Question: I am trying to resize the line, by touching the red circle points. Let's say, I want to move this line above lips in the image below, How can i achieve this. The line is not moving from the position. I have just started up with this thing and can't find much relevant resources to accomplish this. Trying the best...Please guide me in the right direction. Below is my code and reference image.
Objective c code:
'''
- (void)viewDidLoad
{
[super viewDidLoad];
UIBezierPath *path = [UIBezierPath bezierPathWithArcCenter:CGPointMake(100, 100) radius:10 startAngle:0 endAngle:6.<PHONE> clockwise:TRUE];
//Add second circle
[path moveToPoint:CGPointMake(100.0, 100.0)];
[path addLineToPoint:CGPointMake(200, 200)];
[path moveToPoint:CGPointMake(200, 200)];
[path addArcWithCenter:CGPointMake(200, 200) radius:10 startAngle:0 endAngle:6.<PHONE> clockwise:TRUE];
[path closePath];
[[UIColor redColor] setStroke];
[[UIColor redColor] setFill];
[path stroke];
[path fill];
CAShapeLayer *shapeLayer = [CAShapeLayer layer];
shapeLayer.path = [path CGPath];
shapeLayer.strokeColor = [[UIColor blueColor] CGColor];
shapeLayer.lineWidth = 2.0;
shapeLayer.fillColor = [[UIColor redColor] CGColor];
[self.view.layer addSublayer:shapeLayer];
}
'''

I will add multiple lines like this and my ultimate aim is to move individual line at any position in the image and get measurement of that area using line size.
The scenario is, at any given time there will be some flexible lines available on the screen. Lets's say by clicking button, one more new line will be added to screen. The user can just drag any end point to resize the line in any direction. I can't get this thing working correctly.. no luck.
Here is my gist file link,
<URL>
It basically adds a UIView to create a line on image. The code in gist allows me to resize the line height by moving touch points up and down but doesn't allow me to rotate the angle of line and adding text in the centre.
THANKS
Thanks!
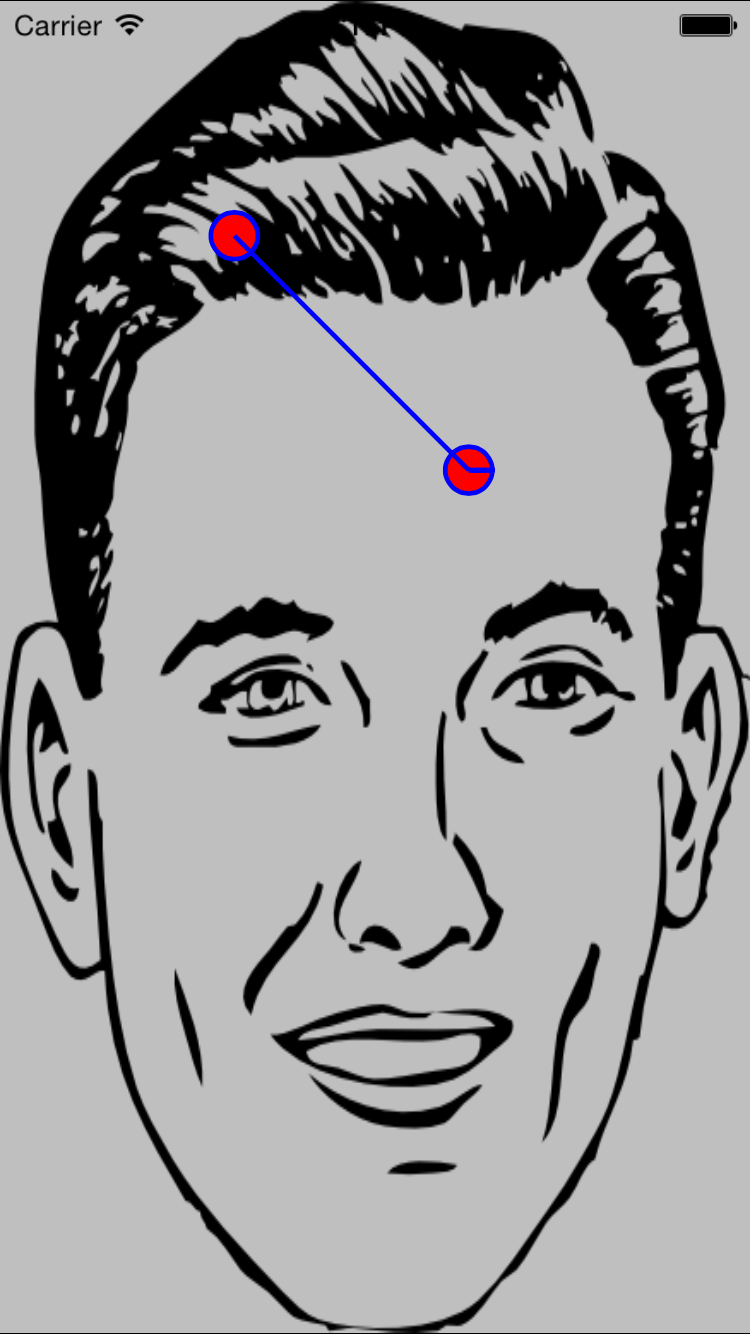
Answer: <URL> can be extended to include the features you're trying to implement. You need to implement two classes: 'LineView' and 'LineImageView'.
Before we start, take a look at this animated gif of the finished demo.

Note that the "Add Line" button was added in a storyboard and is not a subview of the image view. Create your button, style it, and then hook it up to an 'IBAction' that calls '[self.lineImageView addLineView]'.
## UIViewController Subclass Implementation
'''
#import "ViewController.h"
#import "LineImageView.h"
@interface ViewController ()
@property (weak, nonatomic) IBOutlet LineImageView *lineImageView;
@end
@implementation ViewController
- (void)viewDidLoad
{
[super viewDidLoad];
}
- (IBAction)addLineTapped:(UIButton *)sender
{
[self.lineImageView addLineView];
}
@end
'''
## LineView Interface
'''
#import <UIKit/UIKit.h>
@interface LineView : UIView
@property (nonatomic) CGPoint startPoint;
@property (nonatomic) CGPoint endPoint;
@property (nonatomic) CGFloat circleRadius; // defaults to 30.0
@end
'''
## LineView Implementation
'''
#import "LineView.h"
@interface LineView ()
@property (nonatomic) BOOL startPointTracking;
@property (nonatomic) BOOL endPointTracking;
@end
@implementation LineView
- (instancetype)init
{
self = [super init];
if (self) {
[self setup];
}
return self;
}
- (instancetype)initWithCoder:(NSCoder *)coder
{
self = [super initWithCoder:coder];
if (self) {
[self setup];
}
return self;
}
- (instancetype)initWithFrame:(CGRect)frame
{
self = [super initWithFrame:frame];
if (self) {
[self setup];
self.startPoint = [self randomPointInBounds];
self.endPoint = [self randomPointInBounds];
[self setNeedsDisplay];
}
return self;
}
- (void)setup
{
self.backgroundColor = [UIColor clearColor];
self.multipleTouchEnabled = false; // multi-touch is not allowed
self.circleRadius = 30.0;
}
#pragma mark - Touch handling
- (void)touchesBegan:(NSSet *)touches withEvent:(UIEvent *)event
{
UITouch *touch = [touches anyObject];
CGPoint location = [touch locationInView:self];
if ([self pointIsOnStartCircle:location]) {
self.startPointTracking = YES;
self.endPointTracking = NO;
} else if ([self pointIsOnEndCircle:location]) {
self.startPointTracking = NO;
self.endPointTracking = YES;
}
[self updatePointsWithTouches:touches];
}
- (void)touchesMoved:(NSSet *)touches withEvent:(UIEvent *)event
{
[self updatePointsWithTouches:touches];
}
- (void)touchesEnded:(NSSet *)touches withEvent:(UIEvent *)event
{
self.startPointTracking = NO;
self.endPointTracking = NO;
}
- (void)touchesCancelled:(NSSet *)touches withEvent:(UIEvent *)event
{
self.startPointTracking = NO;
self.endPointTracking = NO;
}
- (void)updatePointsWithTouches:(NSSet *)touches
{
UITouch *touch = [touches anyObject];
if (self.startPointTracking) {
self.startPoint = [touch locationInView:self];
[self setNeedsDisplay];
} else if (self.endPointTracking) {
self.endPoint = [touch locationInView:self];
[self setNeedsDisplay];
}
}
- (BOOL)pointInside:(CGPoint)point withEvent:(nullable UIEvent *)event
{
return [self pointIsOnStartCircle:point] || [self pointIsOnEndCircle:point];
}
#pragma mark - Drawing
- (void)drawRect:(CGRect)rect
{
if ([self isHidden]) { return; }
[self drawTouchCircleAtPoint:self.startPoint];
[self drawTouchCircleAtPoint:self.endPoint];
[self drawLineBetweenFirstPoint:self.startPoint end:self.endPoint];
[self drawDistanceText];
}
- (void)drawLineBetweenFirstPoint:(CGPoint)startPoint end:(CGPoint)endPoint
{
CGContextRef context = UIGraphicsGetCurrentContext();
CGContextSaveGState(context);
CGContextSetStrokeColorWithColor(context, [[[UIColor whiteColor] colorWithAlphaComponent:0.6] CGColor]);
CGContextSetLineWidth(context, 1.0);
CGContextMoveToPoint(context, startPoint.x, startPoint.y);
CGContextAddLineToPoint(context, endPoint.x, endPoint.y);
CGContextStrokePath(context);
CGContextRestoreGState(context);
}
- (void)drawTouchCircleAtPoint:(CGPoint)CirclePoint
{
CGContextRef context = UIGraphicsGetCurrentContext();
CGContextSaveGState(context);
CGContextSetLineWidth(context, 2.0);
CGContextSetRGBFillColor(context, 1.0, 1.0, 1.0, 0.6);
CGContextAddArc(context, CirclePoint.x, CirclePoint.y, self.circleRadius, 30.0, M_PI * 2, YES);
CGContextFillPath(context);
CGContextRestoreGState(context);
}
- (void)drawDistanceText
{
CGPoint midpoint = [self midpointBetweenFirstPoint:self.startPoint secondPoint:self.endPoint];
UIFont *font = [UIFont boldSystemFontOfSize:18.0];
UIColor *textColor = [UIColor whiteColor];
NSDictionary *attributes = @{NSFontAttributeName : font, NSForegroundColorAttributeName : textColor};
NSString *distanceString = [self formattedDistanceString];
NSAttributedString *attributedString = [[NSAttributedString alloc] initWithString:distanceString attributes:attributes];
[attributedString drawAtPoint:midpoint];
}
#pragma mark - Helper methods
- (CGPoint)randomPointInBounds
{
int x = arc4random() % (int)CGRectGetWidth(self.bounds);
int y = arc4random() % (int)CGRectGetHeight(self.bounds);
return CGPointMake(x, y);
}
- (CGFloat)distanceFromPoint:(CGPoint)p1 toPoint:(CGPoint)p2
{
CGFloat xDist = p2.x - p1.x;
CGFloat yDist = p2.y - p1.y;
return sqrt((xDist * xDist) + (yDist * yDist));
}
- (CGPoint)midpointBetweenFirstPoint:(CGPoint)p1 secondPoint:(CGPoint)p2
{
CGFloat x = (p1.x + p2.x) / 2.0;
CGFloat y = (p1.y + p2.y) / 2.0;
return CGPointMake(x, y);
}
- (BOOL)pointIsOnStartCircle:(CGPoint)point
{
CGFloat distance = [self distanceFromPoint:point toPoint:self.startPoint];
return distance <= self.circleRadius;
}
- (BOOL)pointIsOnEndCircle:(CGPoint)point
{
CGFloat distance = [self distanceFromPoint:point toPoint:self.endPoint];
return distance <= self.circleRadius;
}
- (NSString *)formattedDistanceString
{
CGFloat distance = [self distanceFromPoint:self.startPoint toPoint:self.endPoint];
NSNumberFormatter *formatter = [[self class] sharedFormatter];
return [formatter stringFromNumber:@(distance)];
}
+ (NSNumberFormatter *)sharedFormatter
{
static NSNumberFormatter *sharedFormatter = nil;
static dispatch_once_t onceToken;
dispatch_once(&onceToken, ^{
sharedFormatter = [[NSNumberFormatter alloc] init];
});
return sharedFormatter;
}
'''
## LineImageView Interface
'''
#import <UIKit/UIKit.h>
@interface LineImageView : UIImageView
- (void)addLineView;
@end
'''
## LineImageView Implementation
'''
#import "LineImageView.h"
#import "LineView.h"
@interface LineImageView ()
@property (nonatomic, strong) NSMutableArray *lineViews; // of LineView
@end
@implementation LineImageView
- (instancetype)initWithFrame:(CGRect)frame
{
self = [super initWithFrame:frame];
if (self) {
[self setup];
}
return self;
}
- (instancetype)initWithCoder:(NSCoder *)coder
{
self = [super initWithCoder:coder];
if (self) {
[self setup];
}
return self;
}
- (void)setup
{
self.userInteractionEnabled = YES;
}
- (void)addLineView
{
LineView *lineView = [[LineView alloc] initWithFrame:self.bounds];
[self addSubview:lineView];
[self.lineViews addObject:lineView];
}
'''